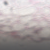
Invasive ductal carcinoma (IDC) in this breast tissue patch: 0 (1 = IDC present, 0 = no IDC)